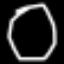
Label: octagon